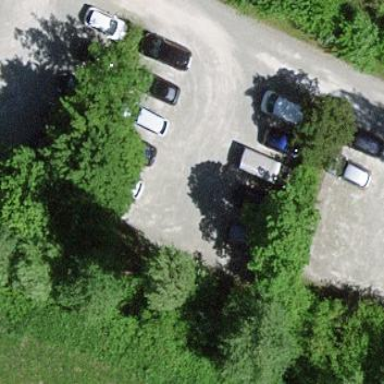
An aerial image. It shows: Parking area with pebblestone surface.